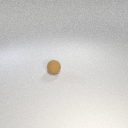
small brown rubber sphere